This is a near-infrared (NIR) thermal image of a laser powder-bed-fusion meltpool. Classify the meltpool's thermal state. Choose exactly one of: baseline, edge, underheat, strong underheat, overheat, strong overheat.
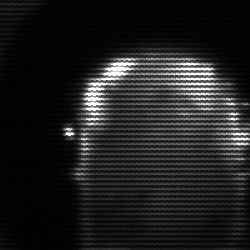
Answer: baseline